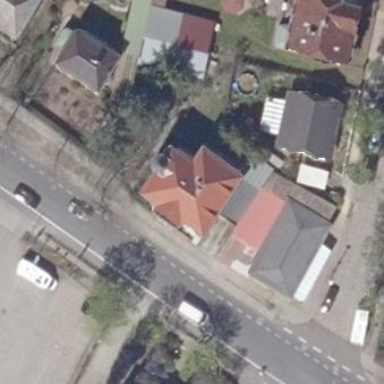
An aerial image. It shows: Apartment building with hipped roof.